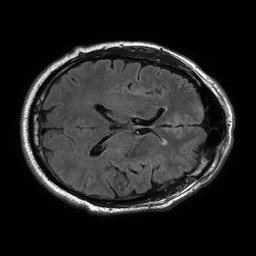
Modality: FLAIR
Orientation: axial
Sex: male
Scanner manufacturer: philips
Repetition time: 11 s
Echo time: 0.125 s